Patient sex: F
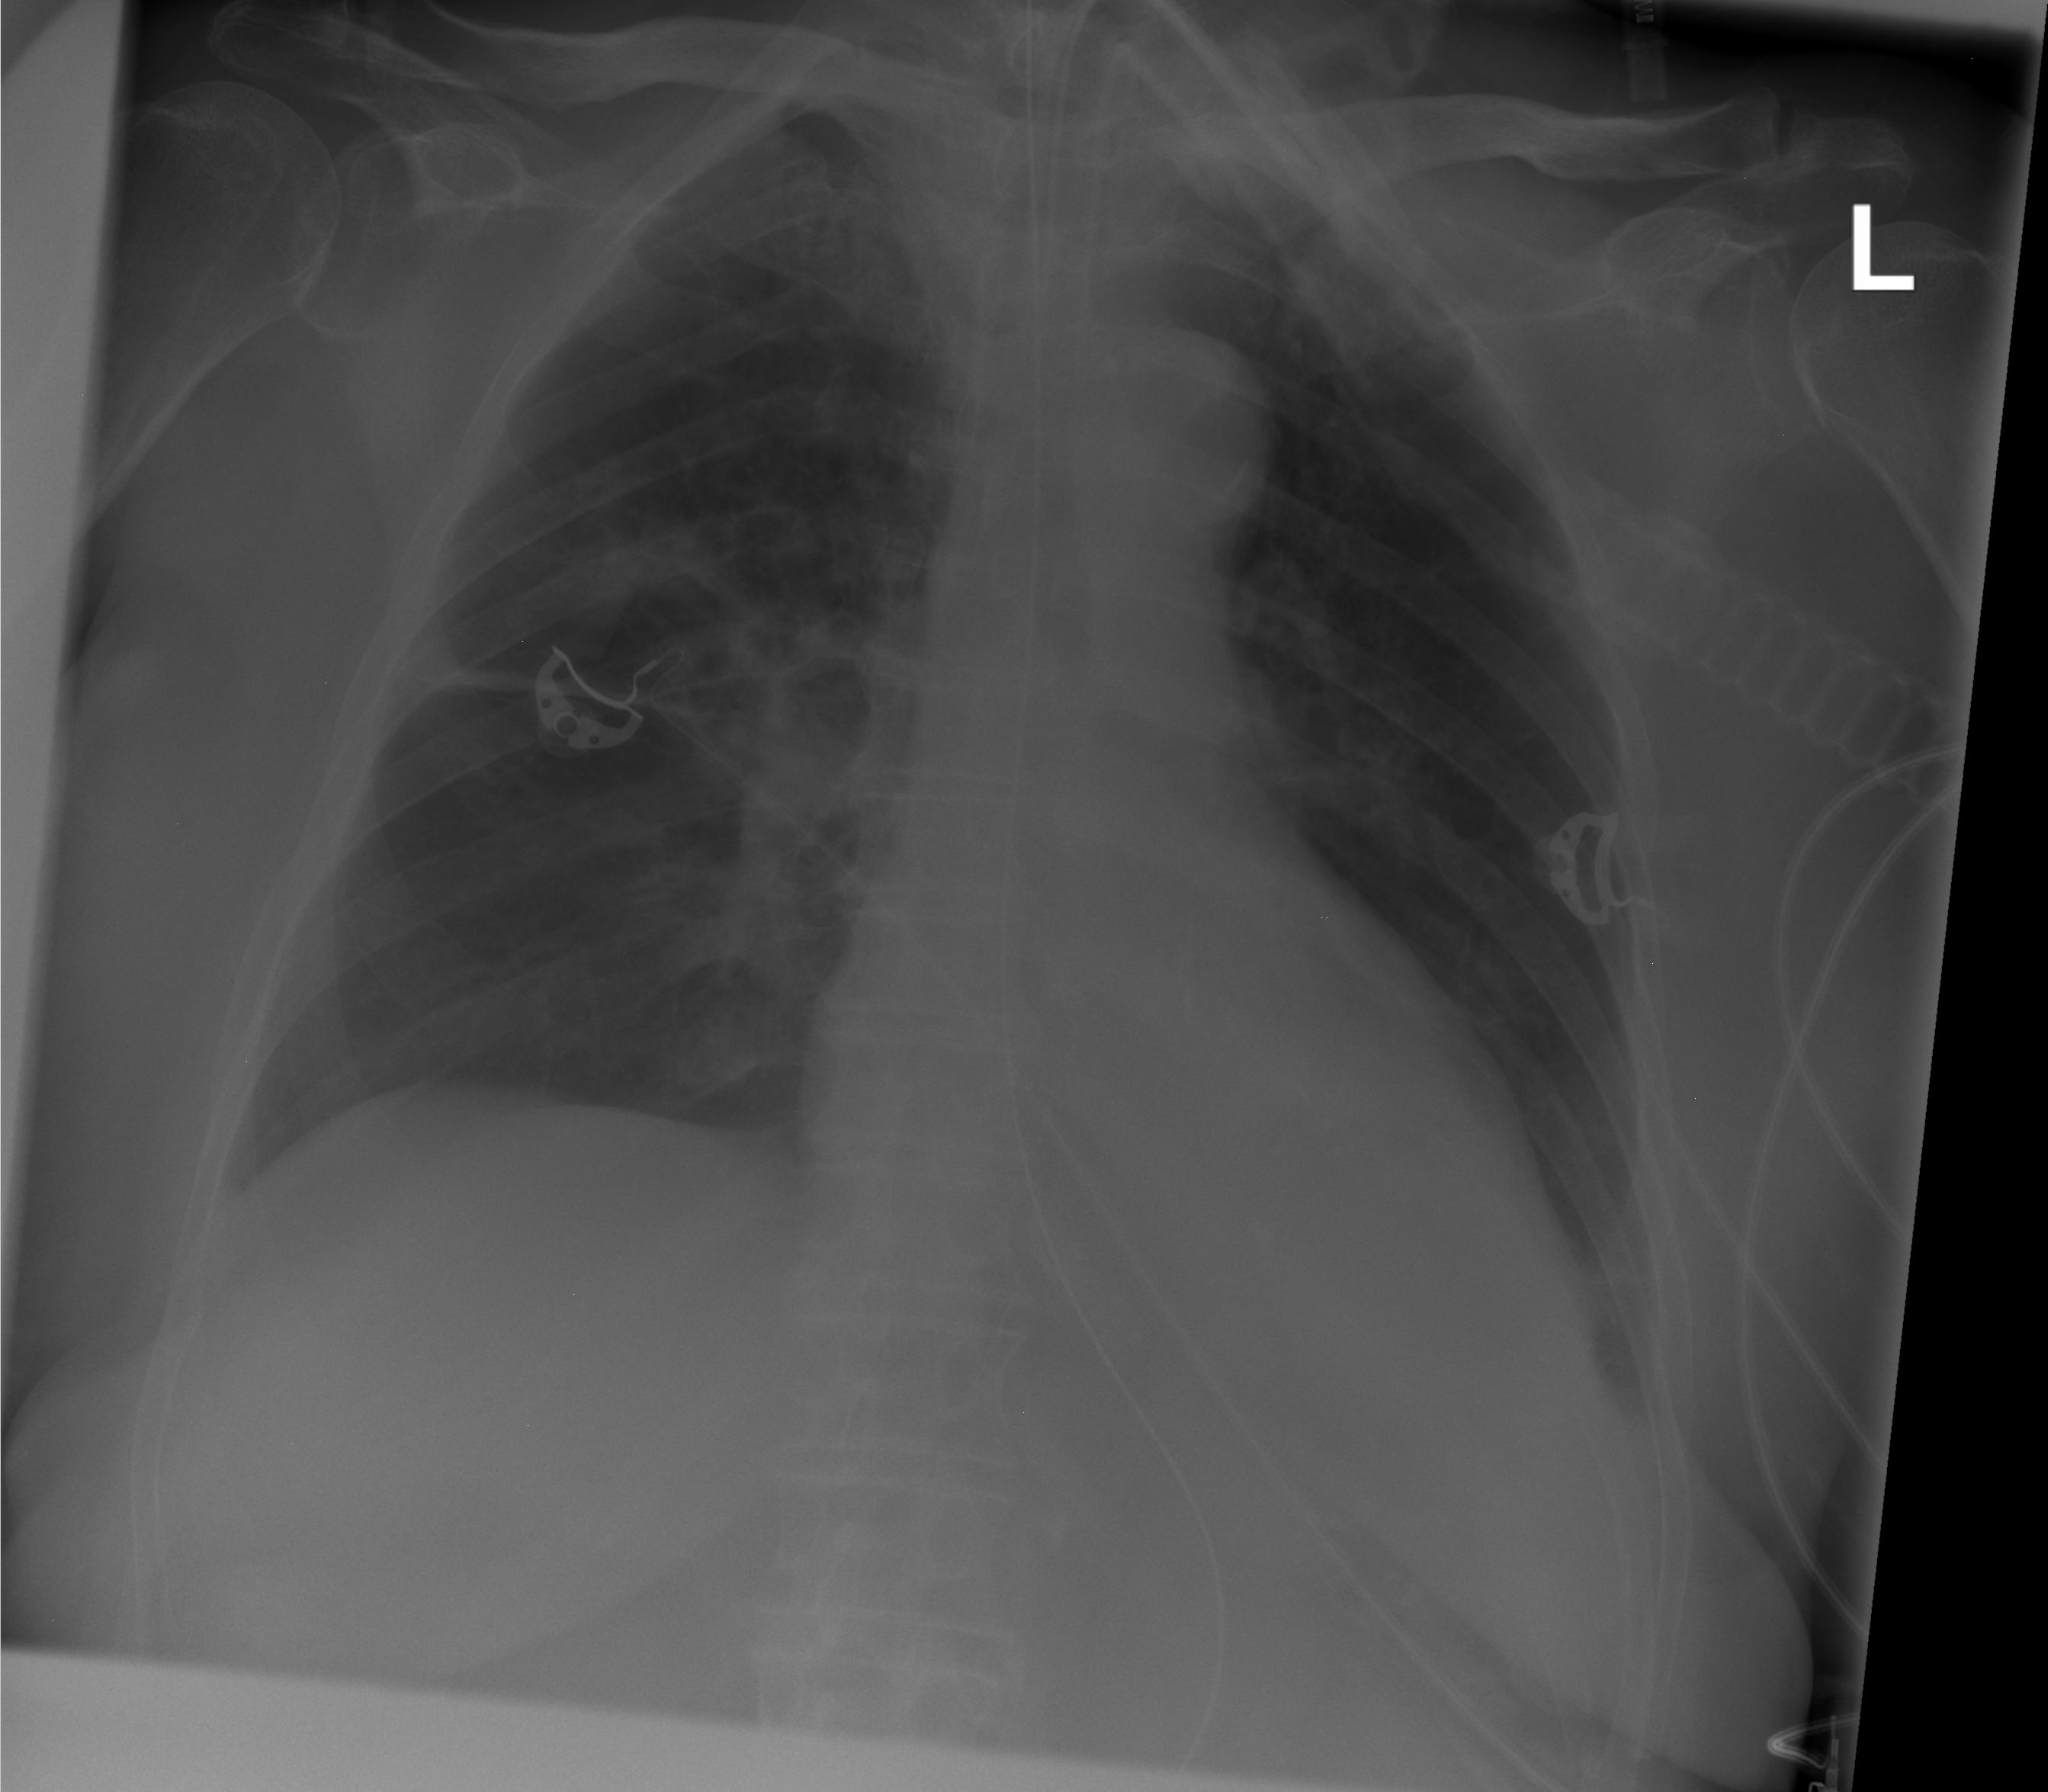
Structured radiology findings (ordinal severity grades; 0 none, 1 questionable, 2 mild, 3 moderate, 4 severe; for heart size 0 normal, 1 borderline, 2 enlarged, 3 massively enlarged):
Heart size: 2
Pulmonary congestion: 0
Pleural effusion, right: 0
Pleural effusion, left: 2
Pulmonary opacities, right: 0
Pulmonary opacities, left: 0
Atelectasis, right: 2
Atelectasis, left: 0